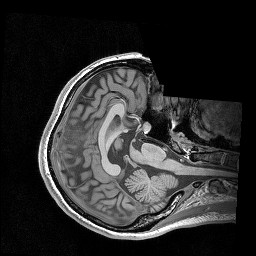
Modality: T1w
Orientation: axial